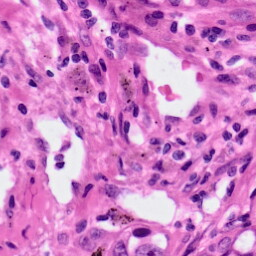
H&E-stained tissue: Lung